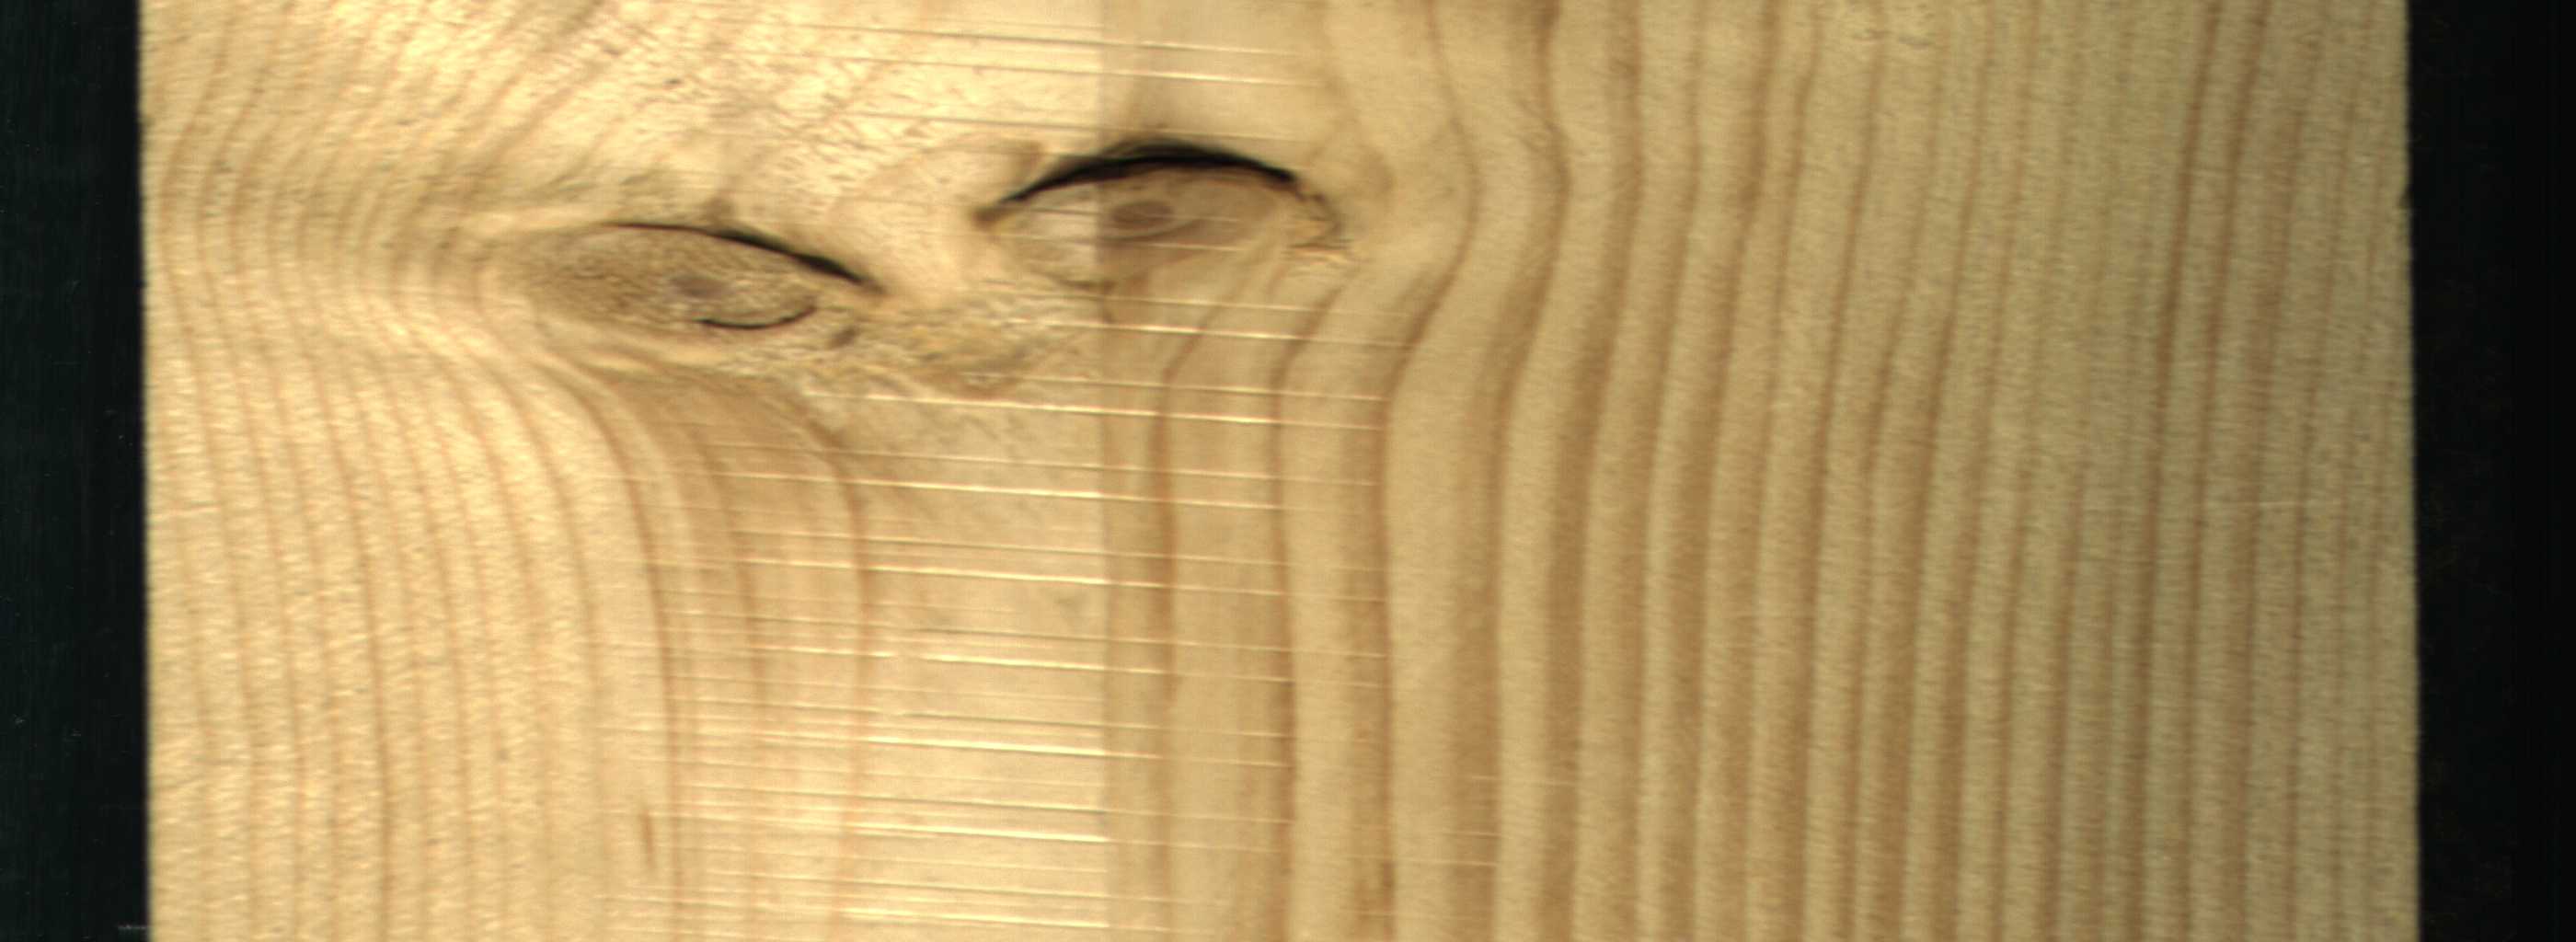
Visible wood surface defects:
Dead_Knot
Live_Knot